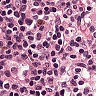
Metastatic tissue present: no